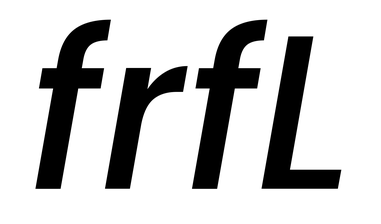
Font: Poppins-MediumItalic